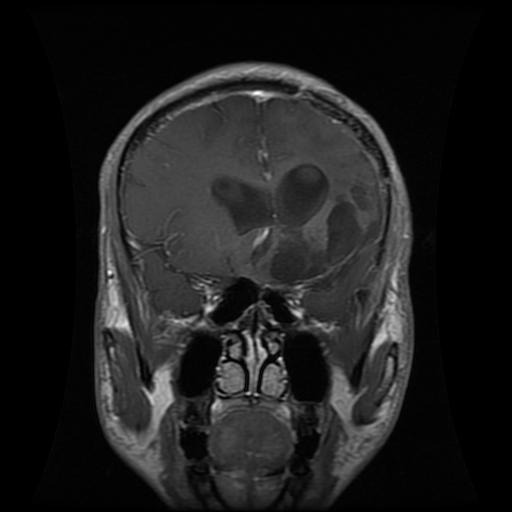
Label: glioma